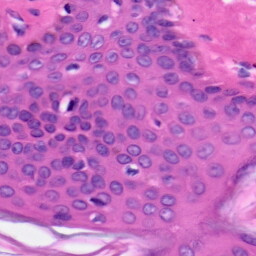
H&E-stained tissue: Skin